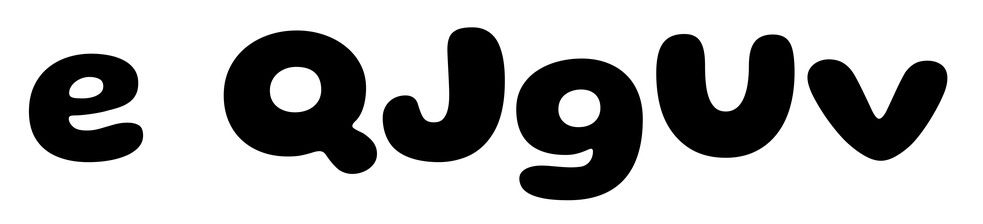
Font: Gluten_Bold